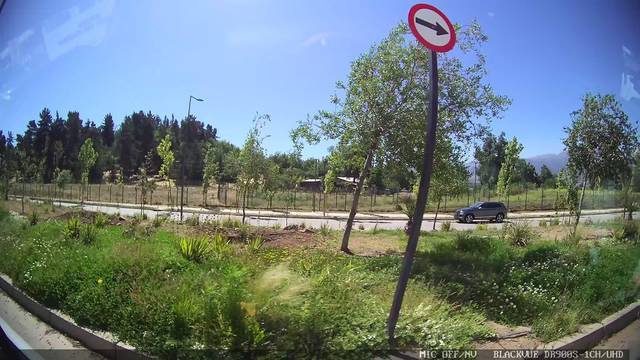
Region: Chile
Coordinates: -33.386, -70.511